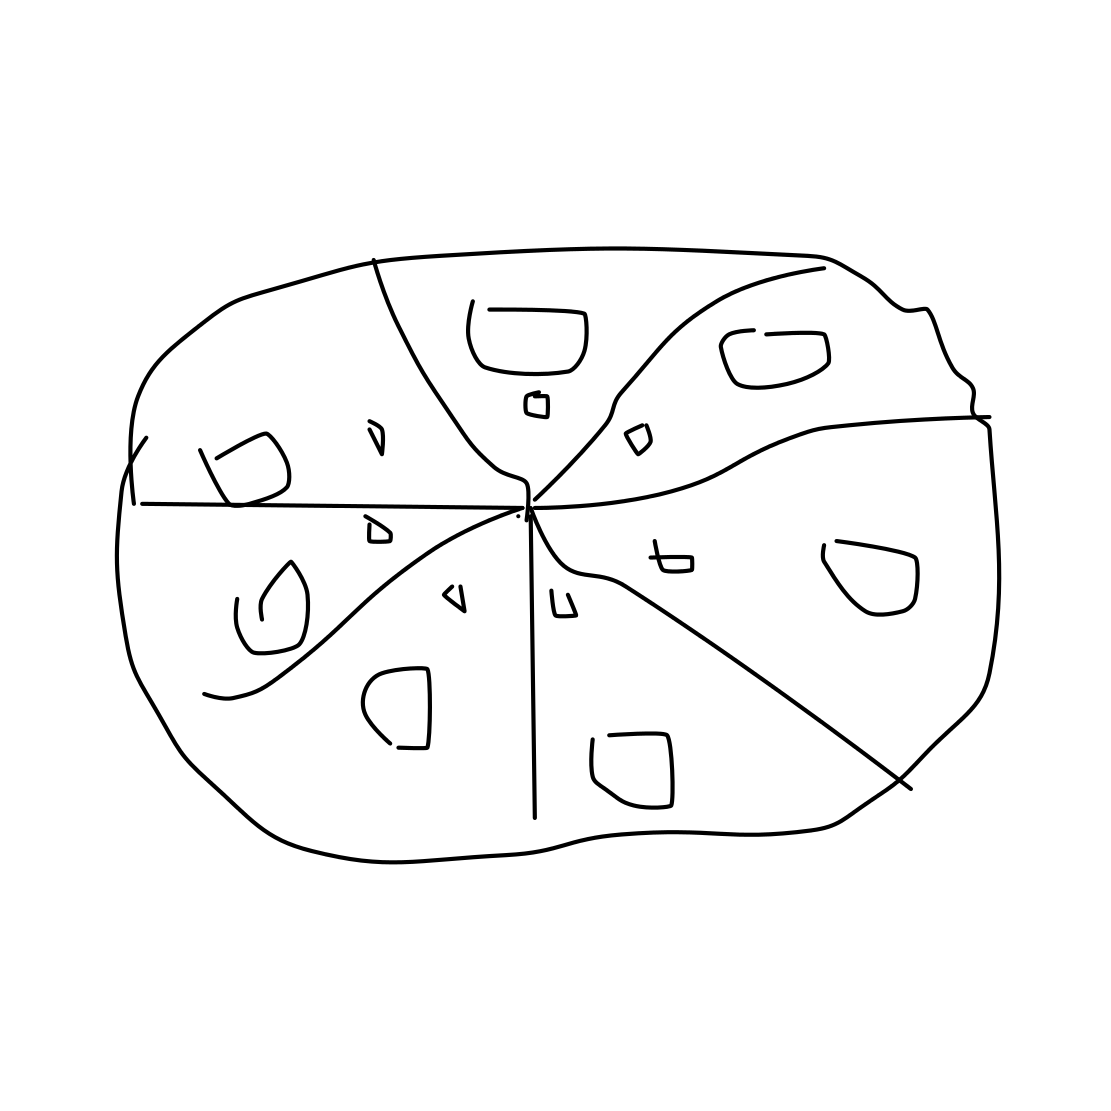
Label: pizza